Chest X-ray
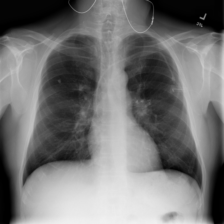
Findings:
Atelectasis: negative
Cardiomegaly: negative
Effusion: negative
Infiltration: negative
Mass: negative
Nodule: negative
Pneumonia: negative
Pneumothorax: negative
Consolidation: negative
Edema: negative
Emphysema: negative
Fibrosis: negative
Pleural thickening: negative
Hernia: negative